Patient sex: F
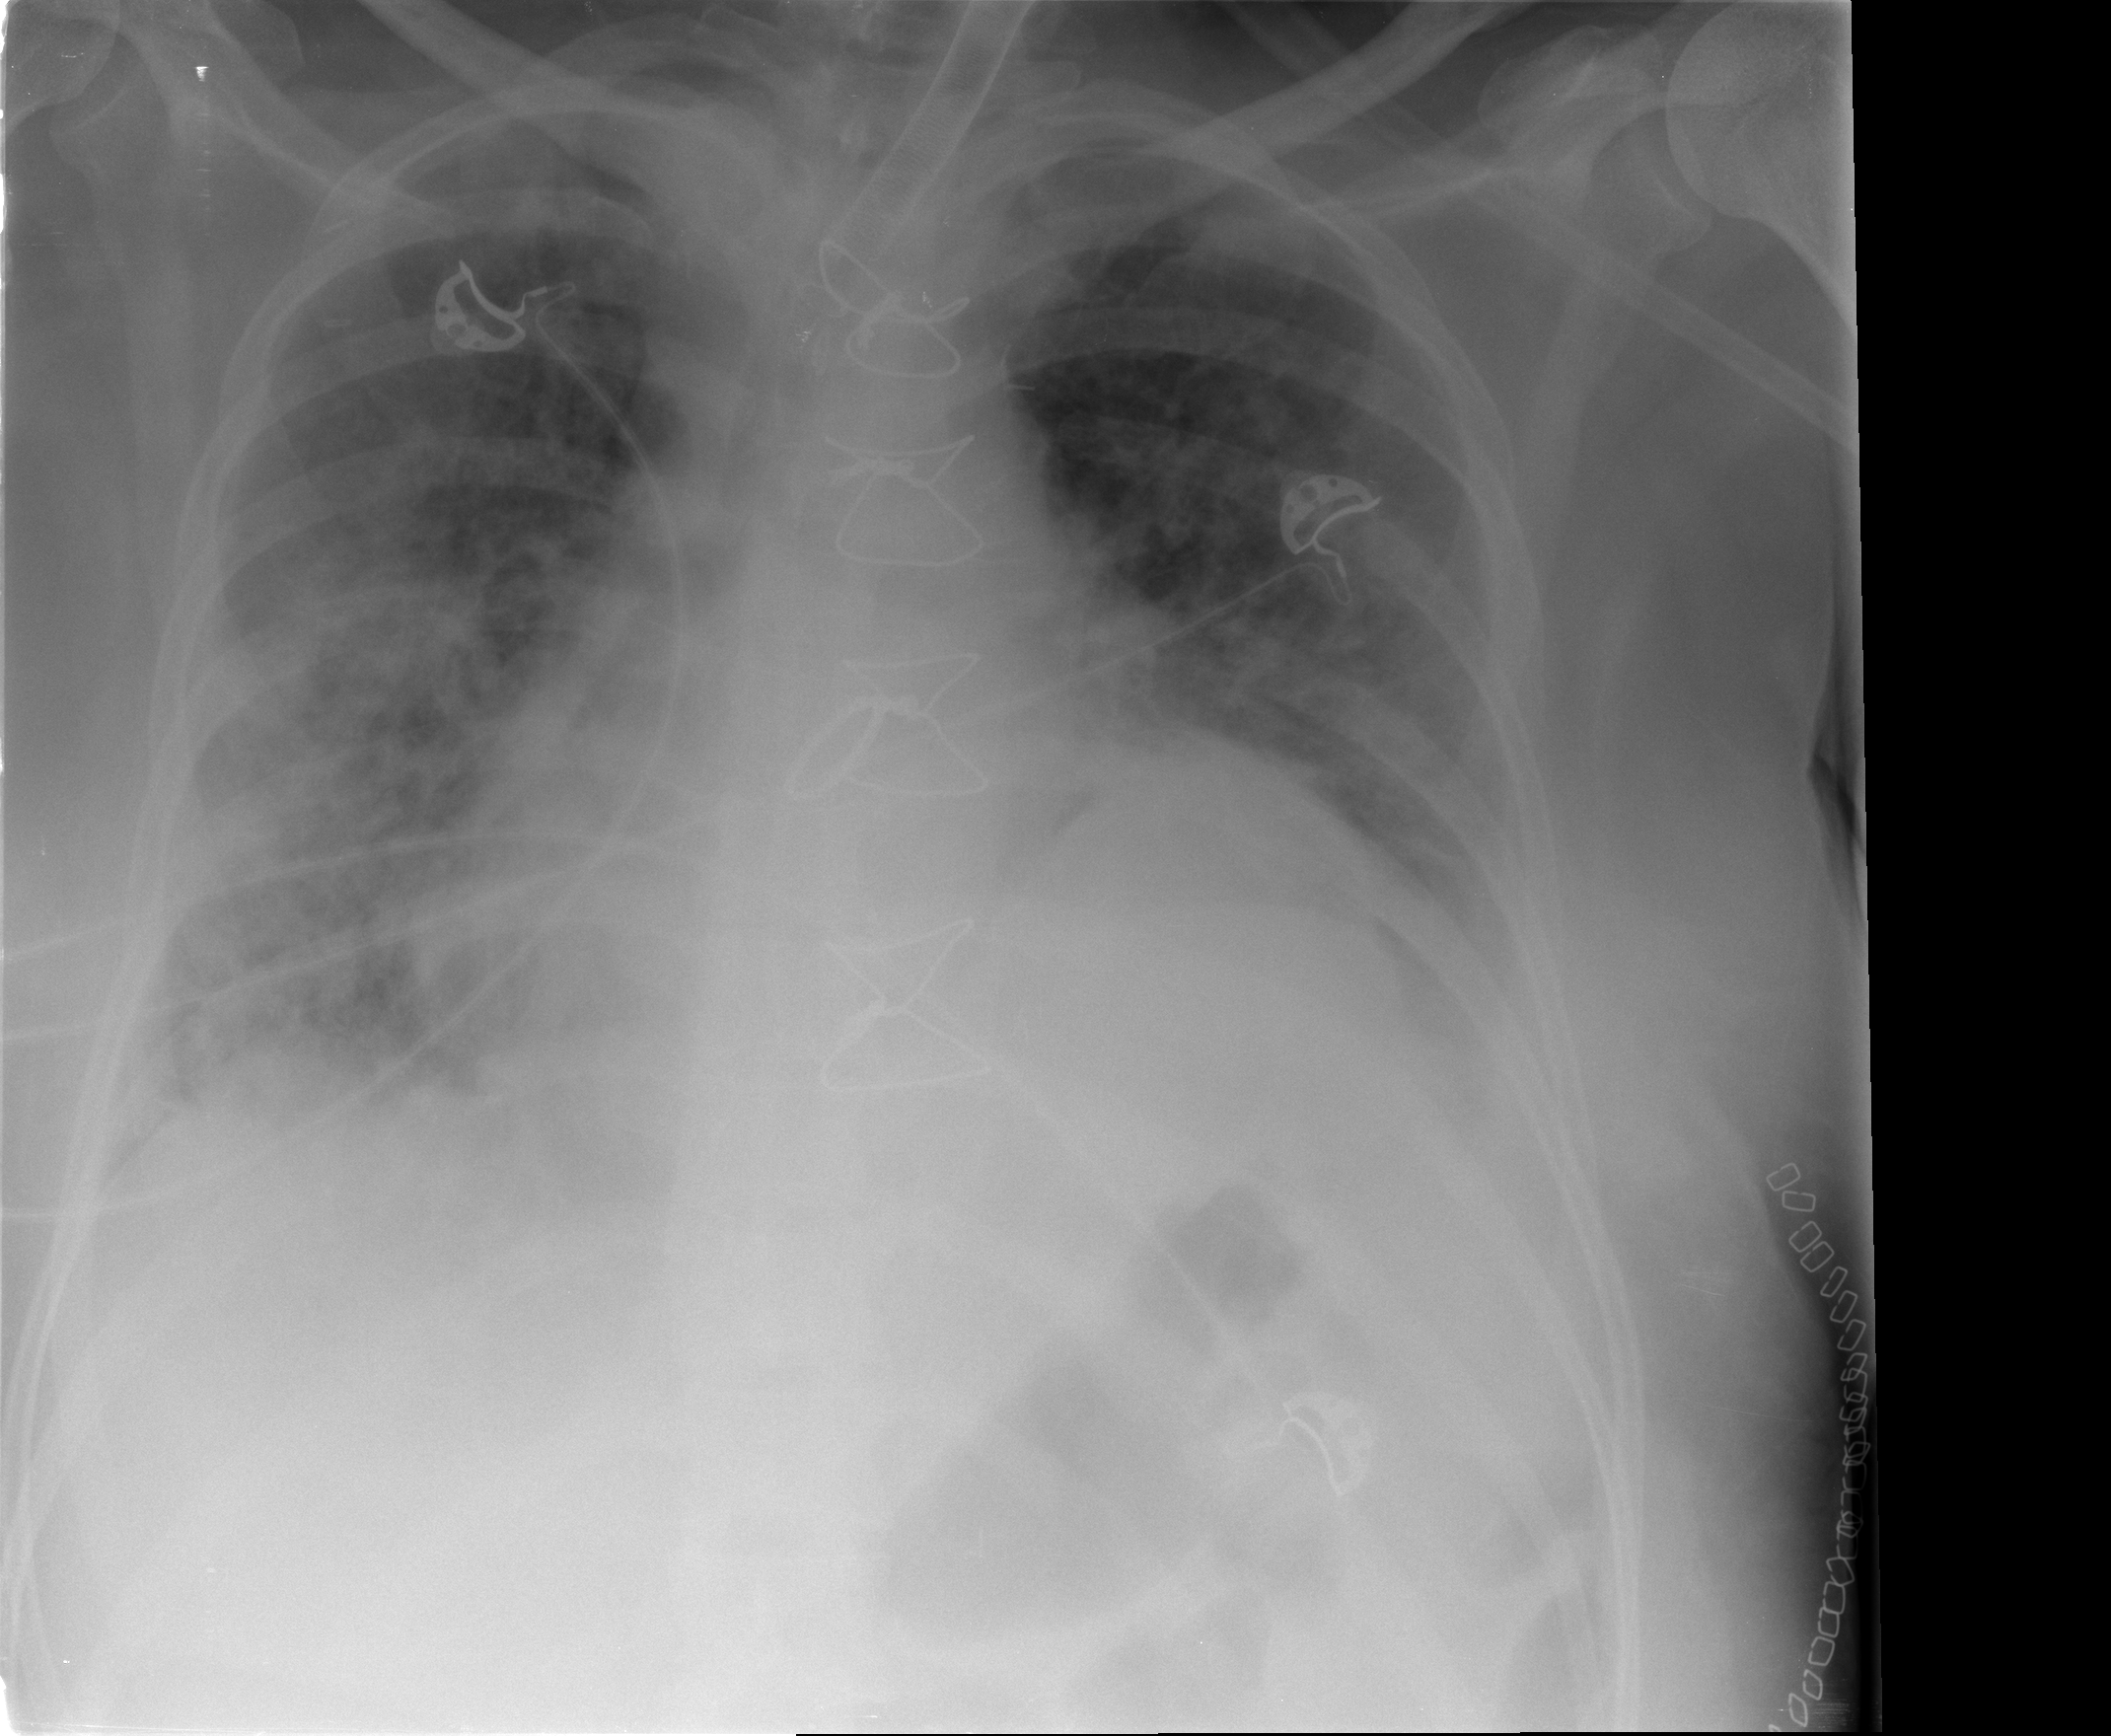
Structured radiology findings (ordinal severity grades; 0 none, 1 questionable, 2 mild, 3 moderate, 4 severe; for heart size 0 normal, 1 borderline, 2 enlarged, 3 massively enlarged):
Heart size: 3
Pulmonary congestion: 3
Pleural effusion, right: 2
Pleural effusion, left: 2
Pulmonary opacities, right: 4
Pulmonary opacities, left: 3
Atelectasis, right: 3
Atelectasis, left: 2